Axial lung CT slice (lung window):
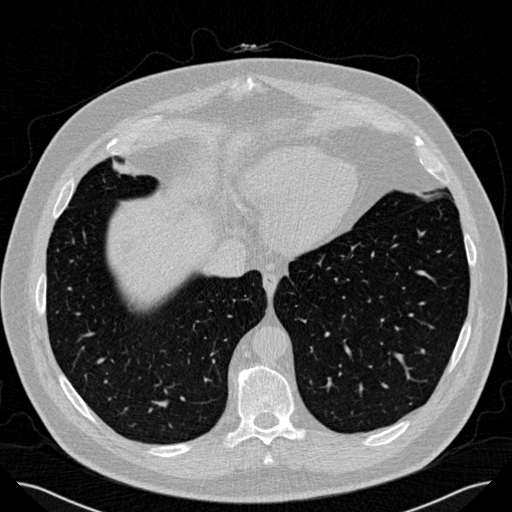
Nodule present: no